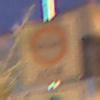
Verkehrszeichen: BeginnUmweltzone
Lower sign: FreistellungVomVerkehrsverbot3
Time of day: Night
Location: Outdoor (Urban)
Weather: PartlyCloudy
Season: NotSpecified
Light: Artificial